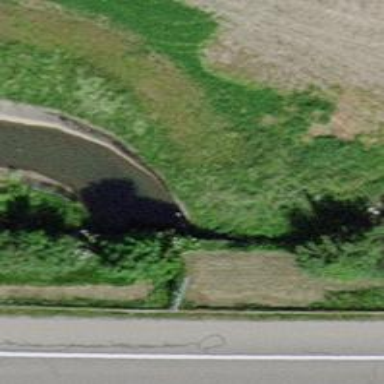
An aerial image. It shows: Tunnel passing through ditch.